Interaction volume radius: 10 \u00c5
Interaction volume height: 10 \u00c5
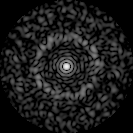
Disorder parameter: 0.8411